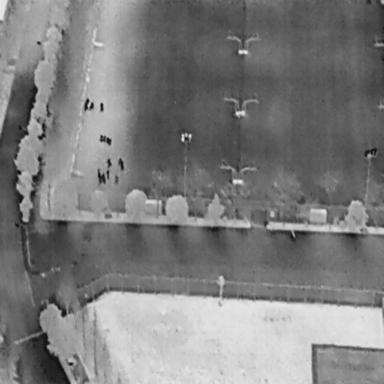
There are 12 People in the infrared image.